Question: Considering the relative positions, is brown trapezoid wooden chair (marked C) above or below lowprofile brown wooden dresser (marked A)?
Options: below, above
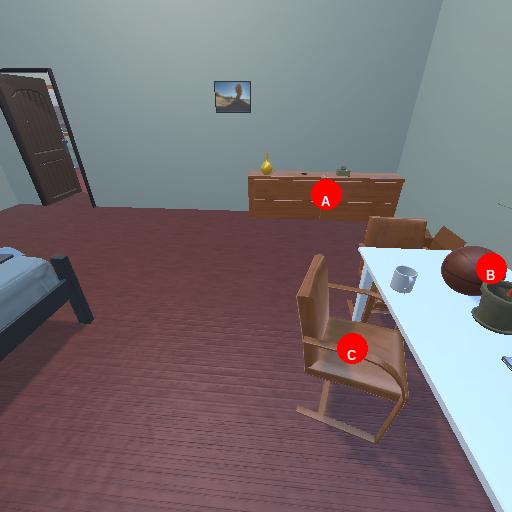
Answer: below